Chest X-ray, PA view. Patient: 34 years old, sex F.
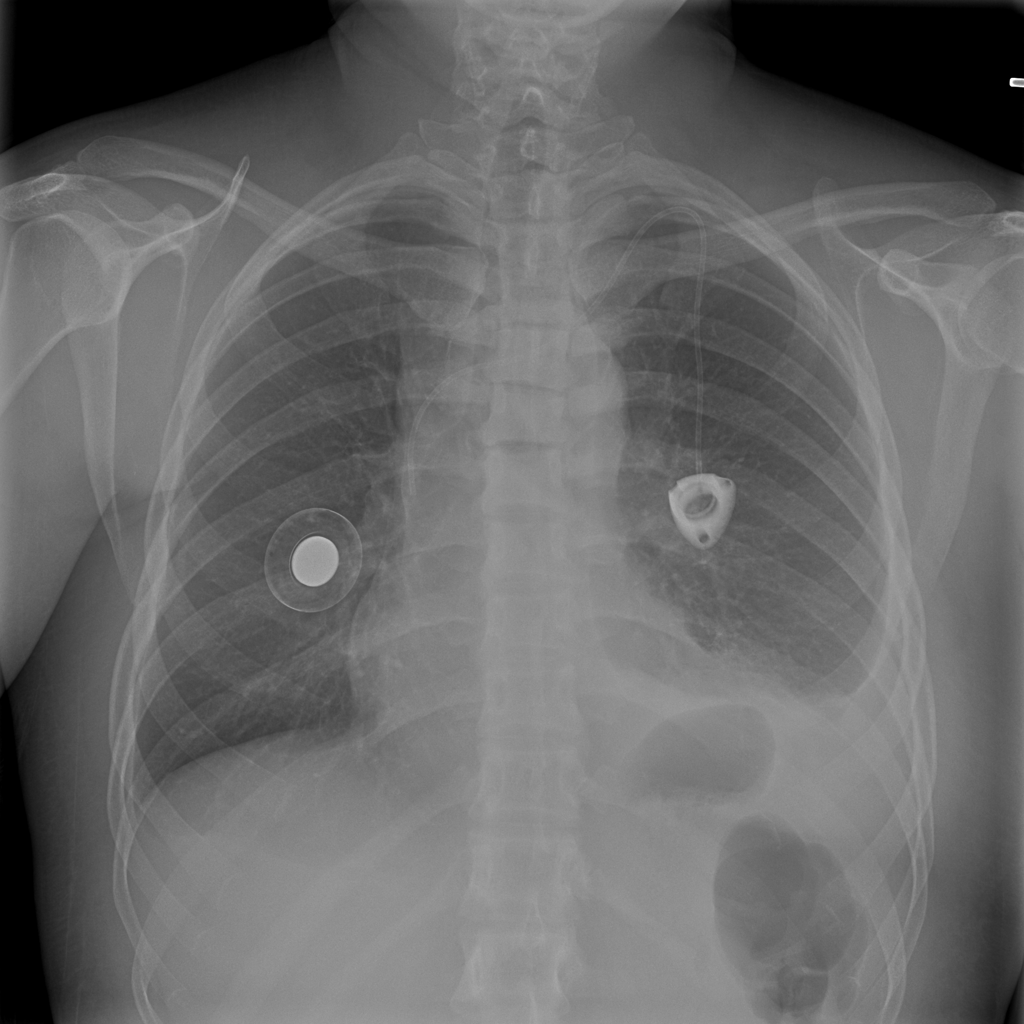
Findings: Effusion